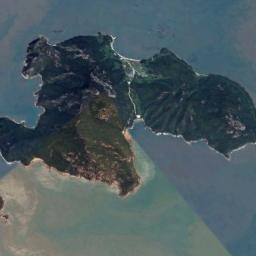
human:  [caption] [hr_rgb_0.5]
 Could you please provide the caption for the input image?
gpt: The land on the island is uneven .

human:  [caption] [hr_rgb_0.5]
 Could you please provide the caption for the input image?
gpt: The irregularly shaped island is surrounded by blue sea water with mountains with green vegetation and a white sand beach outside the island .

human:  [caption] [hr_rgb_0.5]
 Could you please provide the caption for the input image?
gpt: The island is cool like a girl in a skirt .

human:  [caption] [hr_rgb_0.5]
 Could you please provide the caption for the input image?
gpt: The island has rugged terrain and dense vegetation and the waters around the island is green .

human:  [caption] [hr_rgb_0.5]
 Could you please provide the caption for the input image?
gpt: There are green mountains and rivers in the island .